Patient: sex M, age 29
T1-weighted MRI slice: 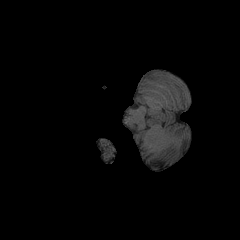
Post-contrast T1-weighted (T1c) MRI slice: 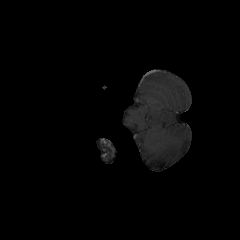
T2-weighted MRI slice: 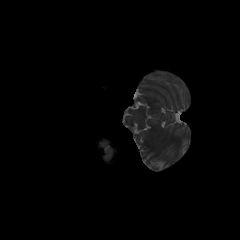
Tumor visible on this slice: no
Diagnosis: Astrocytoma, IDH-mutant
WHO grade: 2